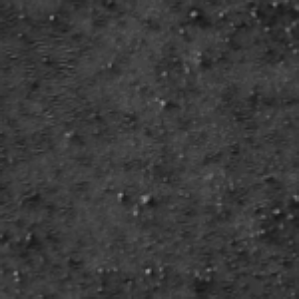
Label: frost